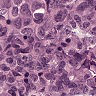
Metastatic tissue present: yes